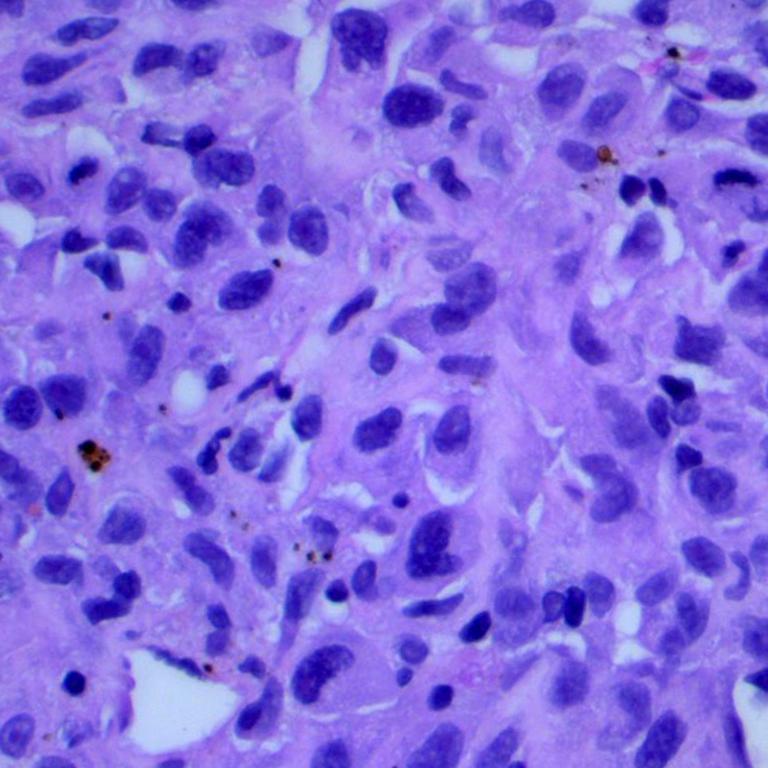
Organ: lung
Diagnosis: adenocarcinomas